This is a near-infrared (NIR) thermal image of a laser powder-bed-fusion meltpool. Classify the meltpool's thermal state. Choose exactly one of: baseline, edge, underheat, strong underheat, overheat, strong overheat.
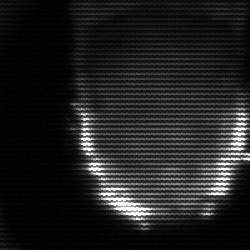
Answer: baseline